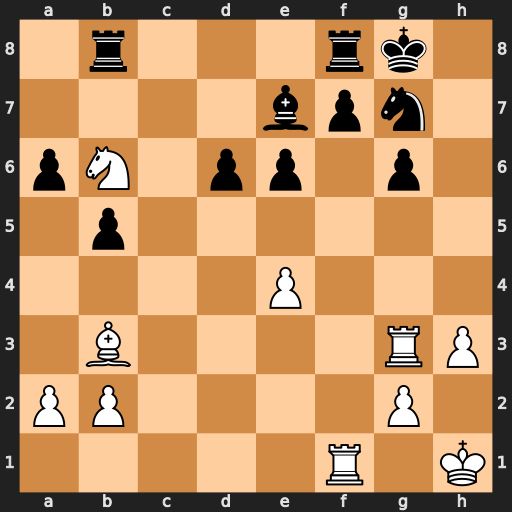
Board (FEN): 1r3rk1/4bpn1/pN1pp1p1/1p6/4P3/1B4RP/PP4P1/5R1K
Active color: w
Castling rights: -
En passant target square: -
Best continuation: Nd7 Rbc8 Nxf8